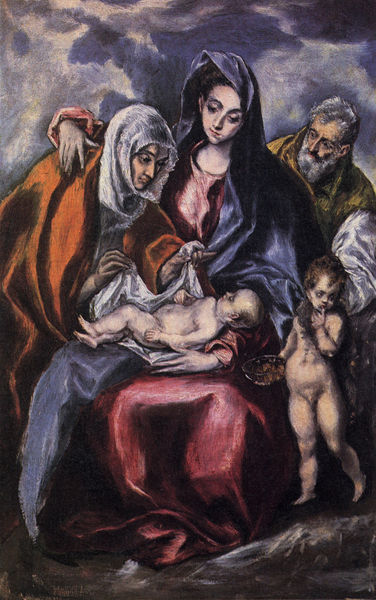
Titel: Die Heilige Familie mit der hl. Anna und dem Johannesknaben
Künstler: El Greco
Standort: Washington (District of Columbia)
Institution: National Gallery of Art
Schlagwörter: akt, blau, gemälde, gruppe, hand, haut, himmel, körper, mann, nackt, schatten, umhang, weiß, wolken, frauen, grün, menschen, braun, frau, grau, hintergrund, kleid, licht, mund, nase, orange, profil, schwarz, rot, schleier, tuch, wolke, rock, bart, gesichter, arme, augen, blicke, falten, inkarnat, johannes, schale, vollbart, ärmel, bild, gesten, hände, schauen, öl, kirche, boden, gewand, mantel, sitzend, stehend, tücher, decke, familie, gewänder, kind, mutter, vater, lippen, rosa, zart, kinder, engel, spanien, umarmung, liegen, modern, violett, baby, füsse, kopftuch, zeigefinger, glanz, nabel, faltenwurf, junge, schoß, knie, weste, umarmen, penis, knabe, amme, nakt, betrachten, kleinkind, christus, jesus, pieta, manierismus, zipfel, elisabeth, zupfen, heilig, maria, madonna, magdalena, mutter gottes, el greco, anna, heimsuchung, gewandfalten, josef, joseph, schutz, geburt, säugling, wickeln, heilige familie, jesuskind, zudecken, joachim, anna selbdritt, greco, heiliger joseph, körperchen, mantelzipfel, heilige jungfrau, mart, knider, bibl